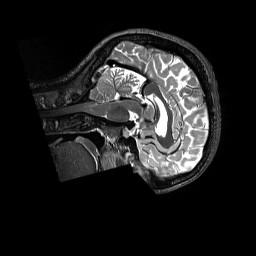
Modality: T2w
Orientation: sagittal
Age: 30
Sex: female
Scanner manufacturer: siemens
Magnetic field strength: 3 T
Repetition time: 3.2 s
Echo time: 0.728 s